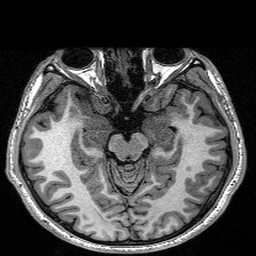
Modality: T1w
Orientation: coronal
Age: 23
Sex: male
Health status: healthy
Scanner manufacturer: siemens
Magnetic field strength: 1.5 T
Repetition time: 2.73 s
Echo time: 0.00357 s